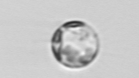
Label: Thalassiosira